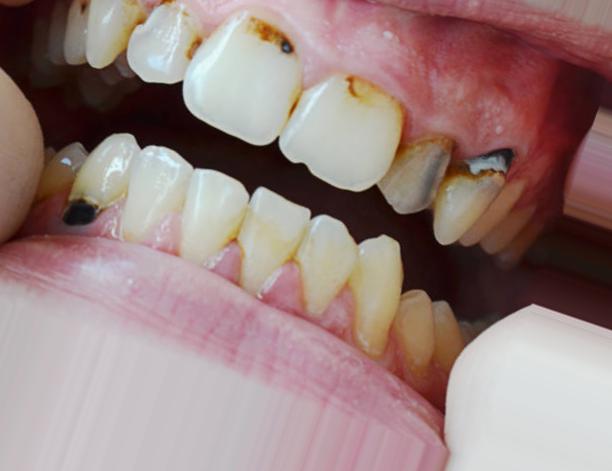
Condition: Caries